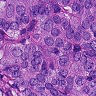
Metastatic tissue present: yes